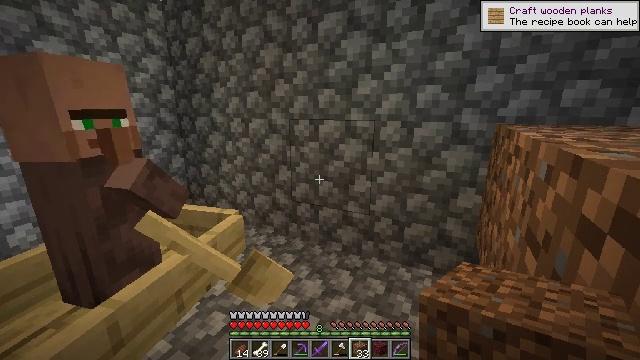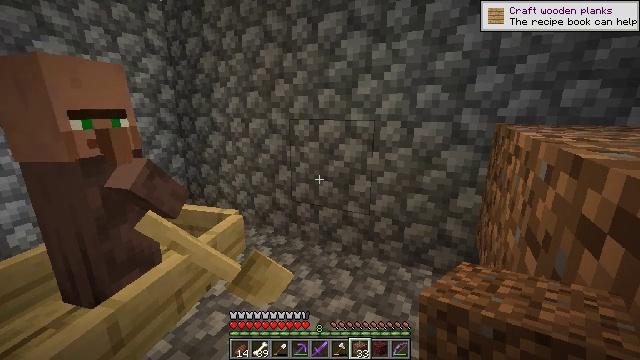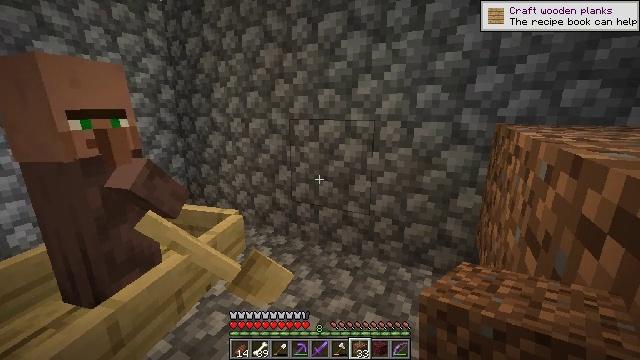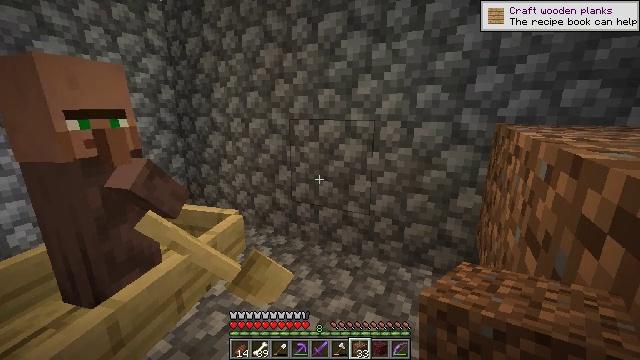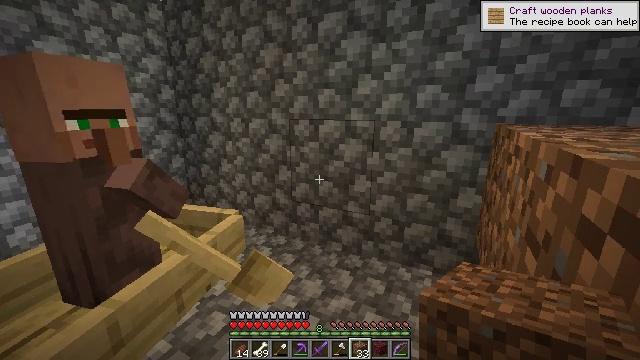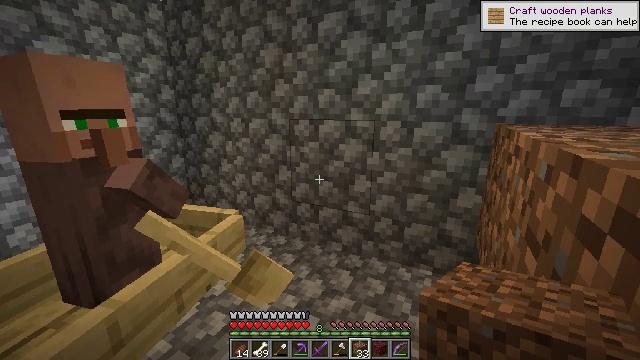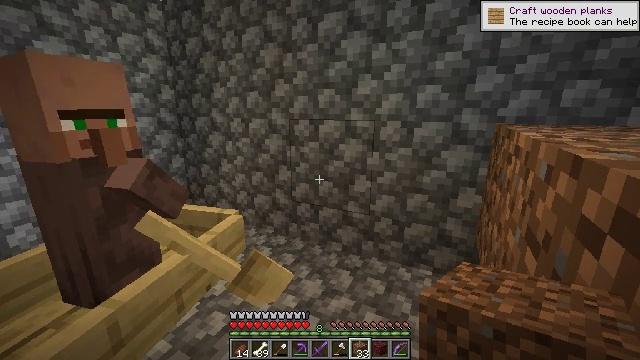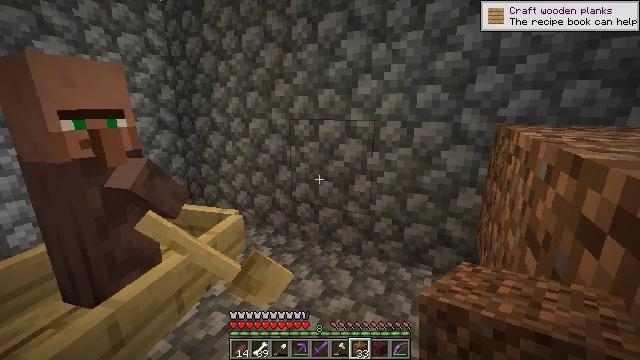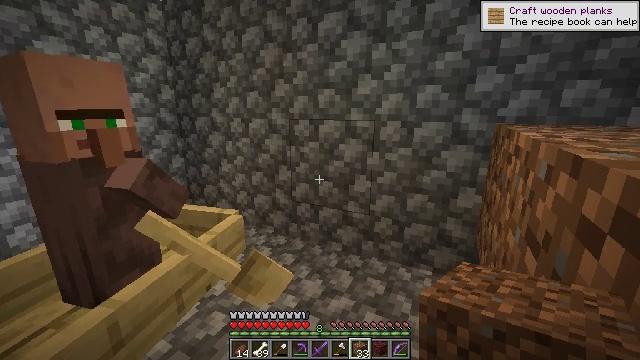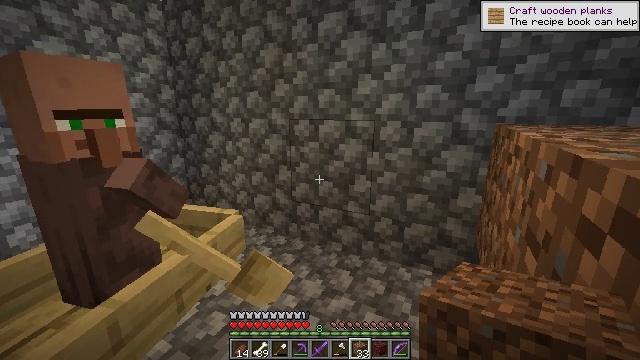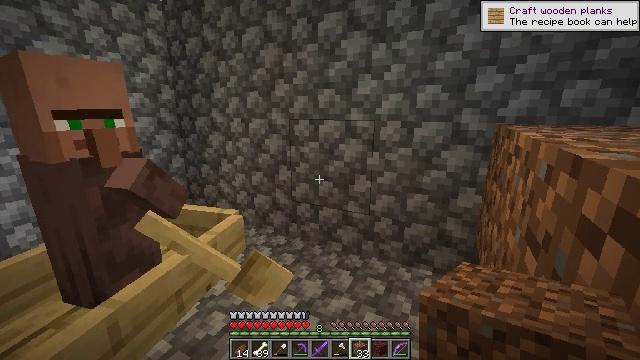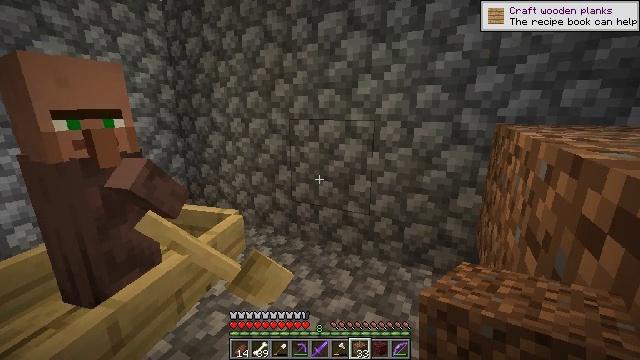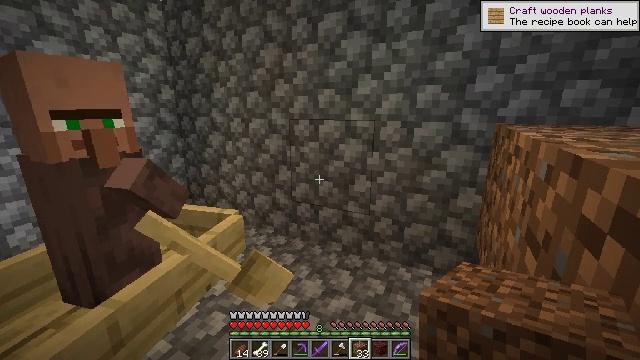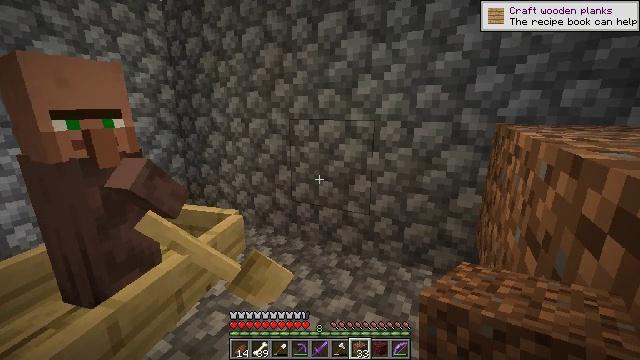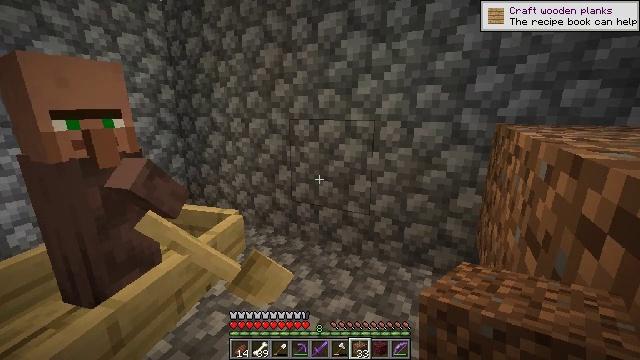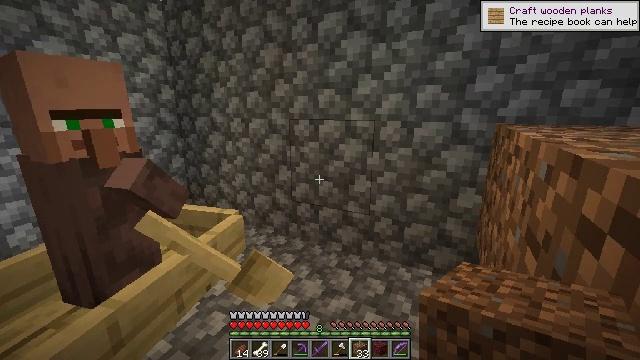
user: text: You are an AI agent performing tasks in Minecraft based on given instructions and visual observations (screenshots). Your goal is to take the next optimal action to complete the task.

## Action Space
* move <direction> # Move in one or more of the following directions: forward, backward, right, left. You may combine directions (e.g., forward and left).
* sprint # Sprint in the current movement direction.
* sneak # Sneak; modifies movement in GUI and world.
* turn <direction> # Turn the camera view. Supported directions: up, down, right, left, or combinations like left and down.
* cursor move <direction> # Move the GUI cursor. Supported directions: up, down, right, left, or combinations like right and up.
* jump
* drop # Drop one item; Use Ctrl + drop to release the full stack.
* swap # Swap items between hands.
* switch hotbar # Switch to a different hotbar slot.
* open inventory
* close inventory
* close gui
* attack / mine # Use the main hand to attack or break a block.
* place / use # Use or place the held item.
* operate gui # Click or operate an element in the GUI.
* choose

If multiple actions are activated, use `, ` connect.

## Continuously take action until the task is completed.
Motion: motion action
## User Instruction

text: Mine cobblestone to craft tools and furnaces.
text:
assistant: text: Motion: no_op
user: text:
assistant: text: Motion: no_op
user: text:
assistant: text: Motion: no_op
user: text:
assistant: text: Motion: no_op
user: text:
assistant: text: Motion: no_op
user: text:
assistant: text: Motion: no_op
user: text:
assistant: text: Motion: no_op
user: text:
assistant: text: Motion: no_op
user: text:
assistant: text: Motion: no_op
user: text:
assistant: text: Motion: no_op
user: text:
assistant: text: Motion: no_op
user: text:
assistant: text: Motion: no_op
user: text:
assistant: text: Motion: no_op
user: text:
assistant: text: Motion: no_op
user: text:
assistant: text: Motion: no_op
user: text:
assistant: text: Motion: no_op
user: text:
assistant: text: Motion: no_op
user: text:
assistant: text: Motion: no_op
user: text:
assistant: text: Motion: no_op
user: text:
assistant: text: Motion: no_op
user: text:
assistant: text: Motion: no_op
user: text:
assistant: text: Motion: no_op
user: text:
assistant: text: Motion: no_op
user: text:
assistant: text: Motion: no_op
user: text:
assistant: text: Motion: no_op
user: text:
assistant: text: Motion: no_op
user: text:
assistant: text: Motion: no_op
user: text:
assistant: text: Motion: no_op
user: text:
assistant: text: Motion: no_op
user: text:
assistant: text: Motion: no_op